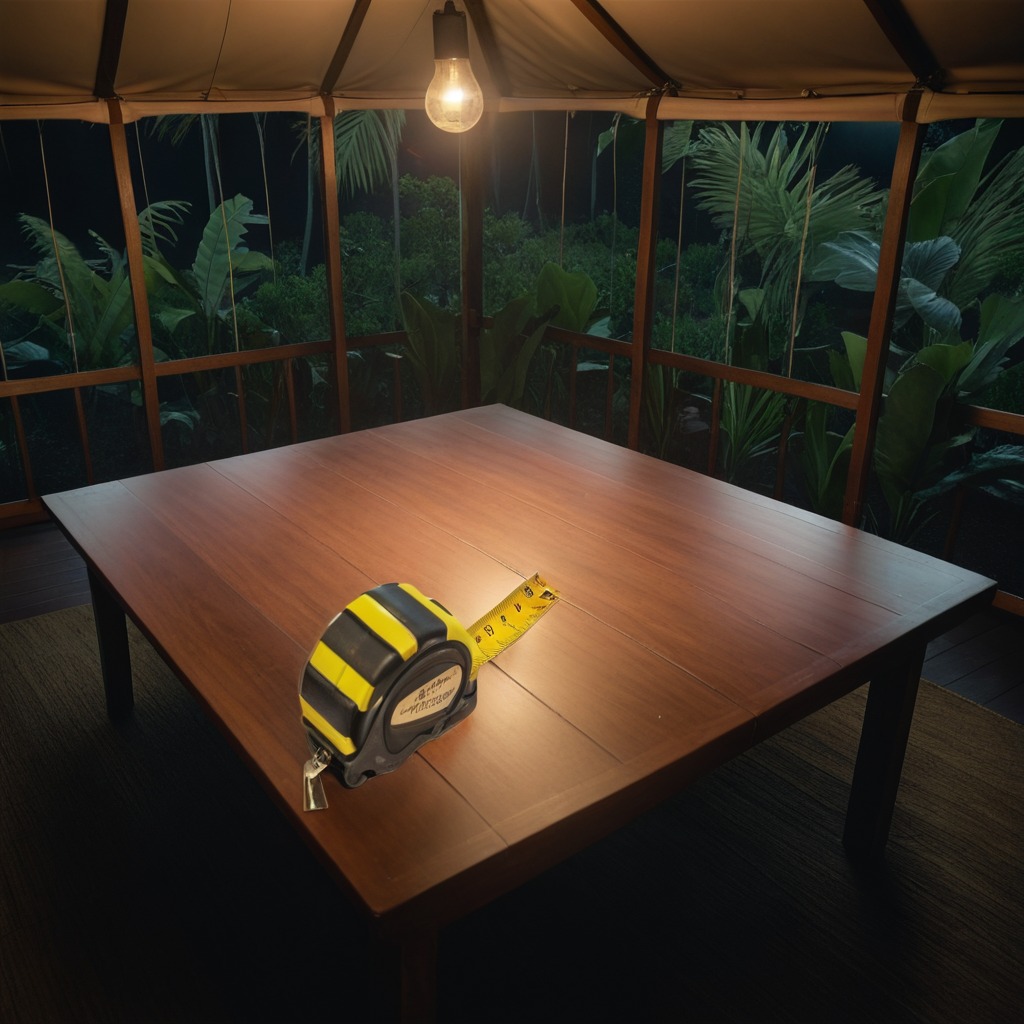
A measuring tape is lying on a wooden table inside a jungle field workshop tent at night.